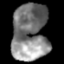
Tissue: lung
Cell type: Epithelial cells
Senescence score: 0.2404
Nuclear area (px): 1997
Mean DAPI intensity: 128.577